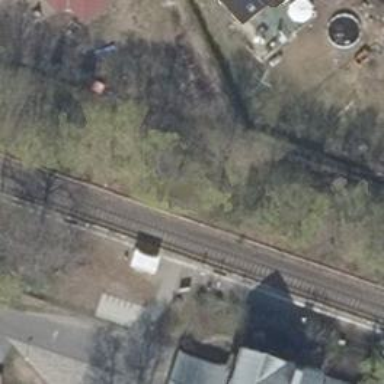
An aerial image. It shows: Stop position for public transport on the railway.